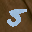
Label: 5